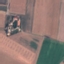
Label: AnnualCrop